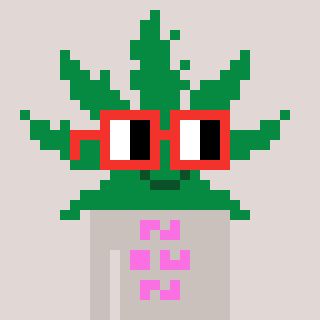
a pixel art character with square red glasses, a weed-shaped head and a foggrey-colored body on a warm background